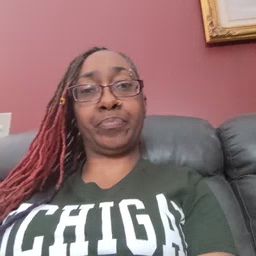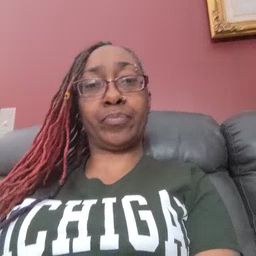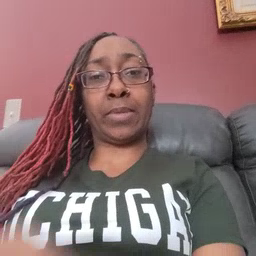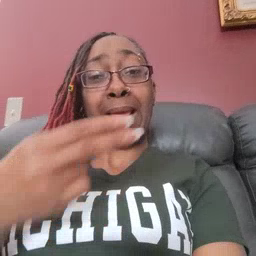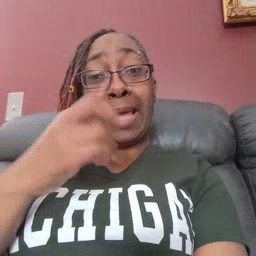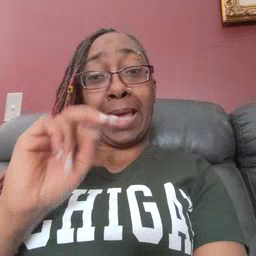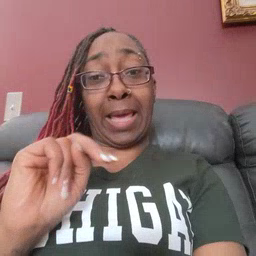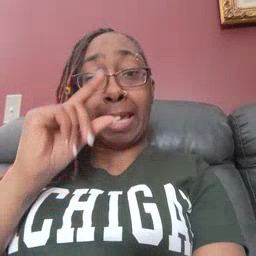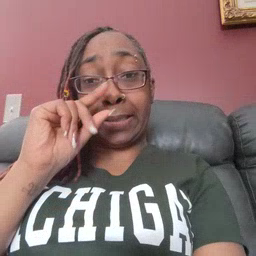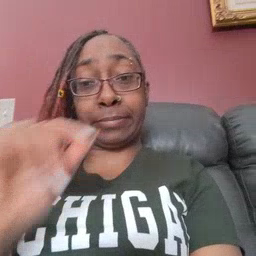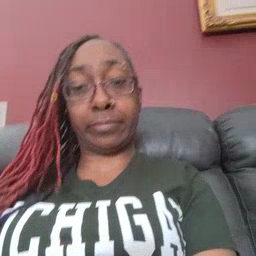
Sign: hen